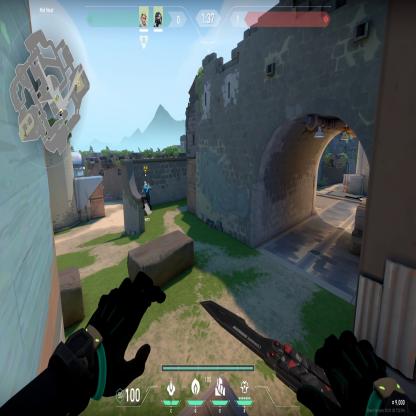
Label: teammate